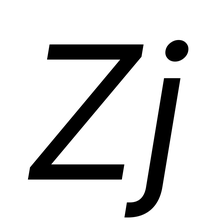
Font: Inter-Italic_Italic